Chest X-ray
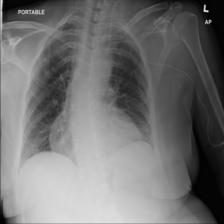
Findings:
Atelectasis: negative
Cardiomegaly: positive
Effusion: positive
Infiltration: negative
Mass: negative
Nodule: negative
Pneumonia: negative
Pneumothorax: negative
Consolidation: negative
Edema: negative
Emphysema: negative
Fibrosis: negative
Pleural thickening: negative
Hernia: negative